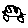
Label: car